Question: I've got a quite irritating problem. My task is to add multiple LinearLayouts with custom XML template (And I don't know how many of Layouts there could be) with 2 TextViews inside (in each) into 1 ListView item.
Like this:
Is it possible to do this in ArrayAdapter? Any help would be much appreciated!
Ok, i've managed to did something with help from Jonas Cz.
And this is what I've got.
'''
@Override
public View getView(int position, View convertView, ViewGroup parent) {
if(convertView == null)
{
convertView = inflater.inflate(R.layout.parsed_csv_list_view_main_item, parent, false);
}
RealmResults<ParsedCSV> titles = parentFragment.getParsedCSVtitles();
String[] parsedTitles = titles.get(0).getValues().split(";");
String[] parsedValues = items.get(position).getValues().split(";");
for (int i = 0; i < parsedValues.length; i++) {
View holder = inflater.inflate(R.layout.parsed_csv_list_view_subitem, parent, false);
TextView textViewTitles = (TextView) holder.findViewById(R.id.parsed_csv_list_view_subitem_text_title);
TextView textViewValues = (TextView) holder.findViewById(R.id.parsed_csv_list_view_subitem_text_value);
textViewTitles.setText(parsedTitles[i]);
textViewValues.setText(parsedValues[i]);
((LinearLayout) convertView).addView(holder);
}
return ((View)convertView);
}
'''
I had to cast my convertView to LinearLayout because just converView didn't had addView method. Ok, it's a shit but it works...with some problem.
Now, while scrolling, it seems like the amount of items in list increases for some reason. Can someone explain me why is this happening and how to fix it?
JonasCz:
'''
@Override
public View getView(int position, View convertView, ViewGroup parent) {
if(convertView == null)
{
convertView = inflater.inflate(R.layout.parsed_csv_list_view_main_item, parent, false);
} else {
((LinearLayout) convertView).removeAllViews();
}
RealmResults<ParsedCSV> titles = parentFragment.getParsedCSVtitles();
String[] parsedTitles = titles.get(0).getValues().split(";");
String[] parsedValues = items.get(position).getValues().split(";");
for (int i = 0; i < parsedValues.length; i++) {
View holder = inflater.inflate(R.layout.parsed_csv_list_view_subitem, parent, false);
TextView textViewTitles = (TextView) holder.findViewById(R.id.parsed_csv_list_view_subitem_text_title);
TextView textViewValues = (TextView) holder.findViewById(R.id.parsed_csv_list_view_subitem_text_value);
textViewTitles.setText(parsedTitles[i]);
textViewValues.setText(parsedValues[i]);
((LinearLayout) convertView).addView(holder);
}
return ((View)convertView);
}
'''
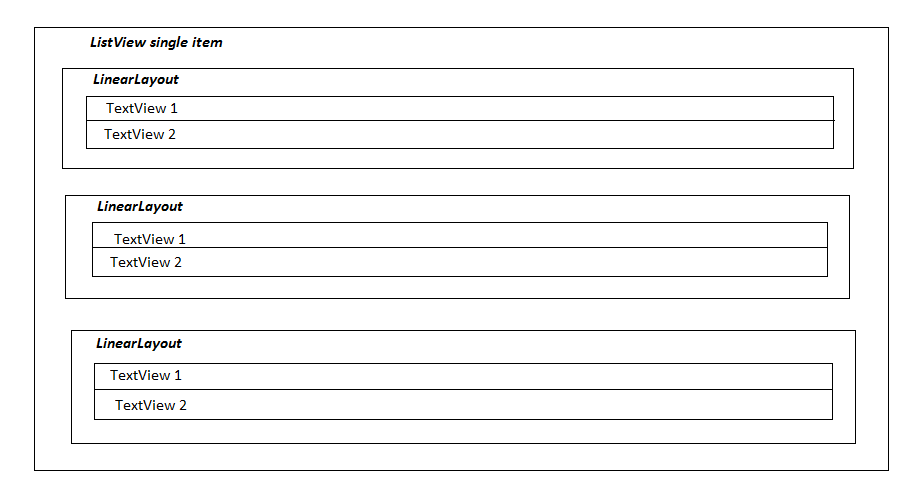
Answer: In the 'getView()' method of your adapter, you inflate the main XML layout for the list item. Then you should loop through your data (Array, Cursor, whatever) and for each extra LinearLayout you want, create it, and add the TextViews, set their text, and add it to the main layout you inflated from XML. See <URL>.
If you are re-using the view from the convertView parameter (which you should be doing), you must also ensure that your main layout is empty before using it, which you can do with'myMainListItemLayout.removeAllViews()'
A different way might be to put a listView inside your listview. (probably not such a good idea.)
Edit: Try changing your code as follows:
'''
@Override
public View getView(int position, View convertView, ViewGroup parent) {
if(convertView == null)
{
convertView = inflater.inflate(R.layout.parsed_csv_list_view_main_item, parent, false);
} else {
((LinearLayout) convertView).removeAllViews();
}
RealmResults<ParsedCSV> titles = parentFragment.getParsedCSVtitles();
String[] parsedTitles = titles.get(0).getValues().split(";");
String[] parsedValues = items.get(position).getValues().split(";");
for (int i = 0; i < parsedValues.length; i++) {
View holder = inflater.inflate(R.layout.parsed_csv_list_view_subitem, parent, false);
TextView textViewTitles = (TextView) holder.findViewById(R.id.parsed_csv_list_view_subitem_text_title);
TextView textViewValues = (TextView) holder.findViewById(R.id.parsed_csv_list_view_subitem_text_value);
textViewTitles.setText(parsedTitles[i]);
textViewValues.setText(parsedValues[i]);
((LinearLayout) convertView).addView(holder);
}
return ((View)convertView);
}
'''
It's ugly, and probably slightly slow, but it works.